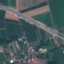
Land use / land cover class: Highway